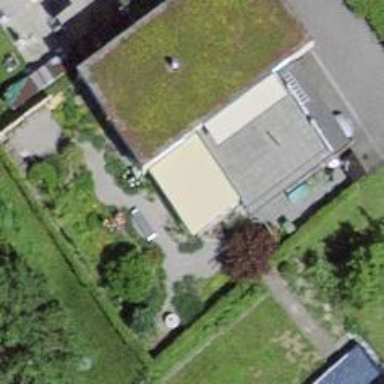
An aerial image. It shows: Flat roof on building.